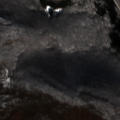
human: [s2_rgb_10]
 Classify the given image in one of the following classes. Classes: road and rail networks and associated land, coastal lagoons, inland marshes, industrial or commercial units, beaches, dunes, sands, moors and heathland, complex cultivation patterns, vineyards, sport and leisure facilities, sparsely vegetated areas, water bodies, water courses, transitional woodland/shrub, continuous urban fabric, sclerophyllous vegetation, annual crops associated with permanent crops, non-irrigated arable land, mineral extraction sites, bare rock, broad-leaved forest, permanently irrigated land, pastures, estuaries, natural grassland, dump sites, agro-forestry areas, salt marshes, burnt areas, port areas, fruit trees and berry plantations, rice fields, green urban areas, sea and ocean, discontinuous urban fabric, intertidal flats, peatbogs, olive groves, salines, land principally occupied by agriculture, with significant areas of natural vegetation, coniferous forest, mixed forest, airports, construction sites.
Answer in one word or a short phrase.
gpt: broad-leaved forest, mixed forest, transitional woodland/shrub